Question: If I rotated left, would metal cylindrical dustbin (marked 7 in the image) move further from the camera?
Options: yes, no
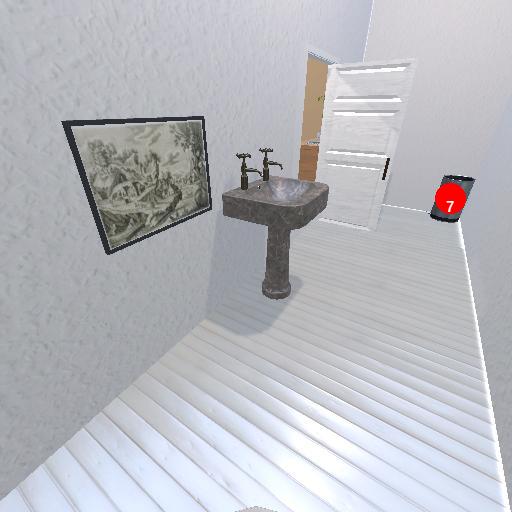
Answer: yes